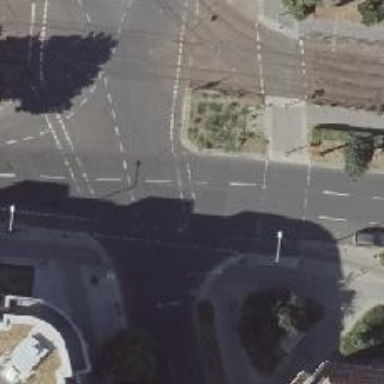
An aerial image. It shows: Road crossing with traffic signals.